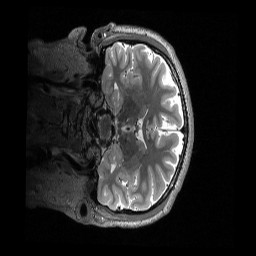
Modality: T2w
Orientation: coronal
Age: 37
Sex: male
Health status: ill
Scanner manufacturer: siemens
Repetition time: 3.2 s